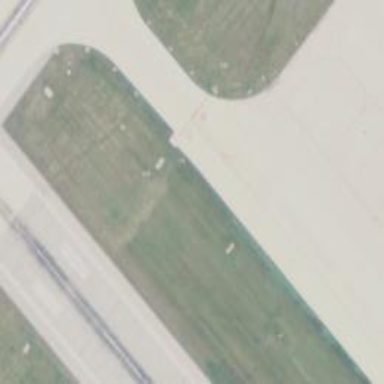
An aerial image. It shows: View of taxiway at the airport.